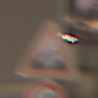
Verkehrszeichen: BeweglicheBruecke
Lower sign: Geschwindigkeit60
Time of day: SunriseSunset
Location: Outdoor (Urban)
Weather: PartlyCloudy
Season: NotSpecified
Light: Artificial